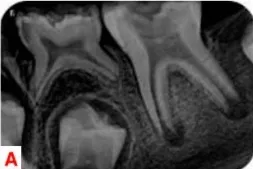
(A) Preoperative radiograph.
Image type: radiology (x_ray)